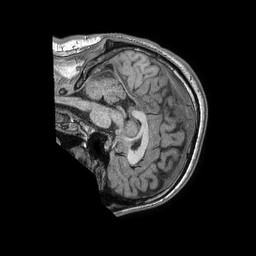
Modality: T1w
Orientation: sagittal
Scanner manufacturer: philips
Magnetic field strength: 1.5 T
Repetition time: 0.007535 s
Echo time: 0.003424 s